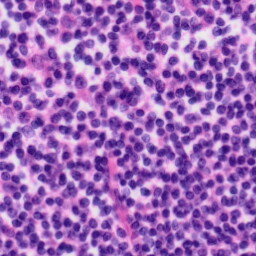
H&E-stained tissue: Tonsil